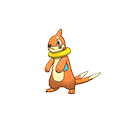
Pok\u00e9mon: buizel